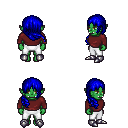
a pixel art fantasy rpg character, female body template, orc, green skin, maroon long-sleeve shirt, white pants, blue right-swept hairstyle, metal boots, four views (front, back, left, right), 2x2 character sprite sheet, small pixel art, hard edges, no anti-aliasing